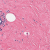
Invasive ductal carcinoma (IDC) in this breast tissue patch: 0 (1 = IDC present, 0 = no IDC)